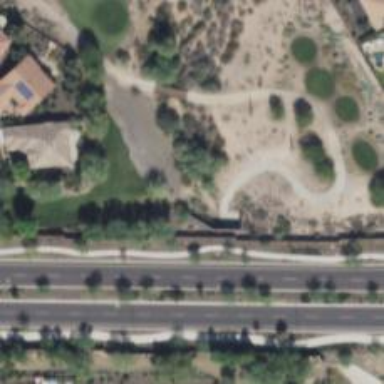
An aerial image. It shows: Footway road with tunnel passage.